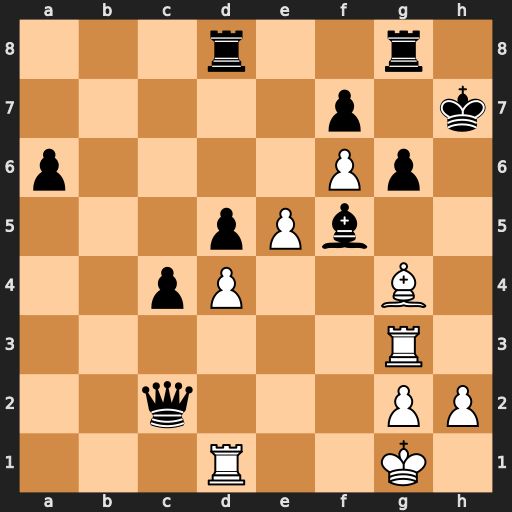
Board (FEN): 3r2r1/5p1k/p4Pp1/3pPb2/2pP2B1/6R1/2q3PP/3R2K1
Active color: w
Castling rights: -
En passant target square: -
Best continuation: Rh3#